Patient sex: M
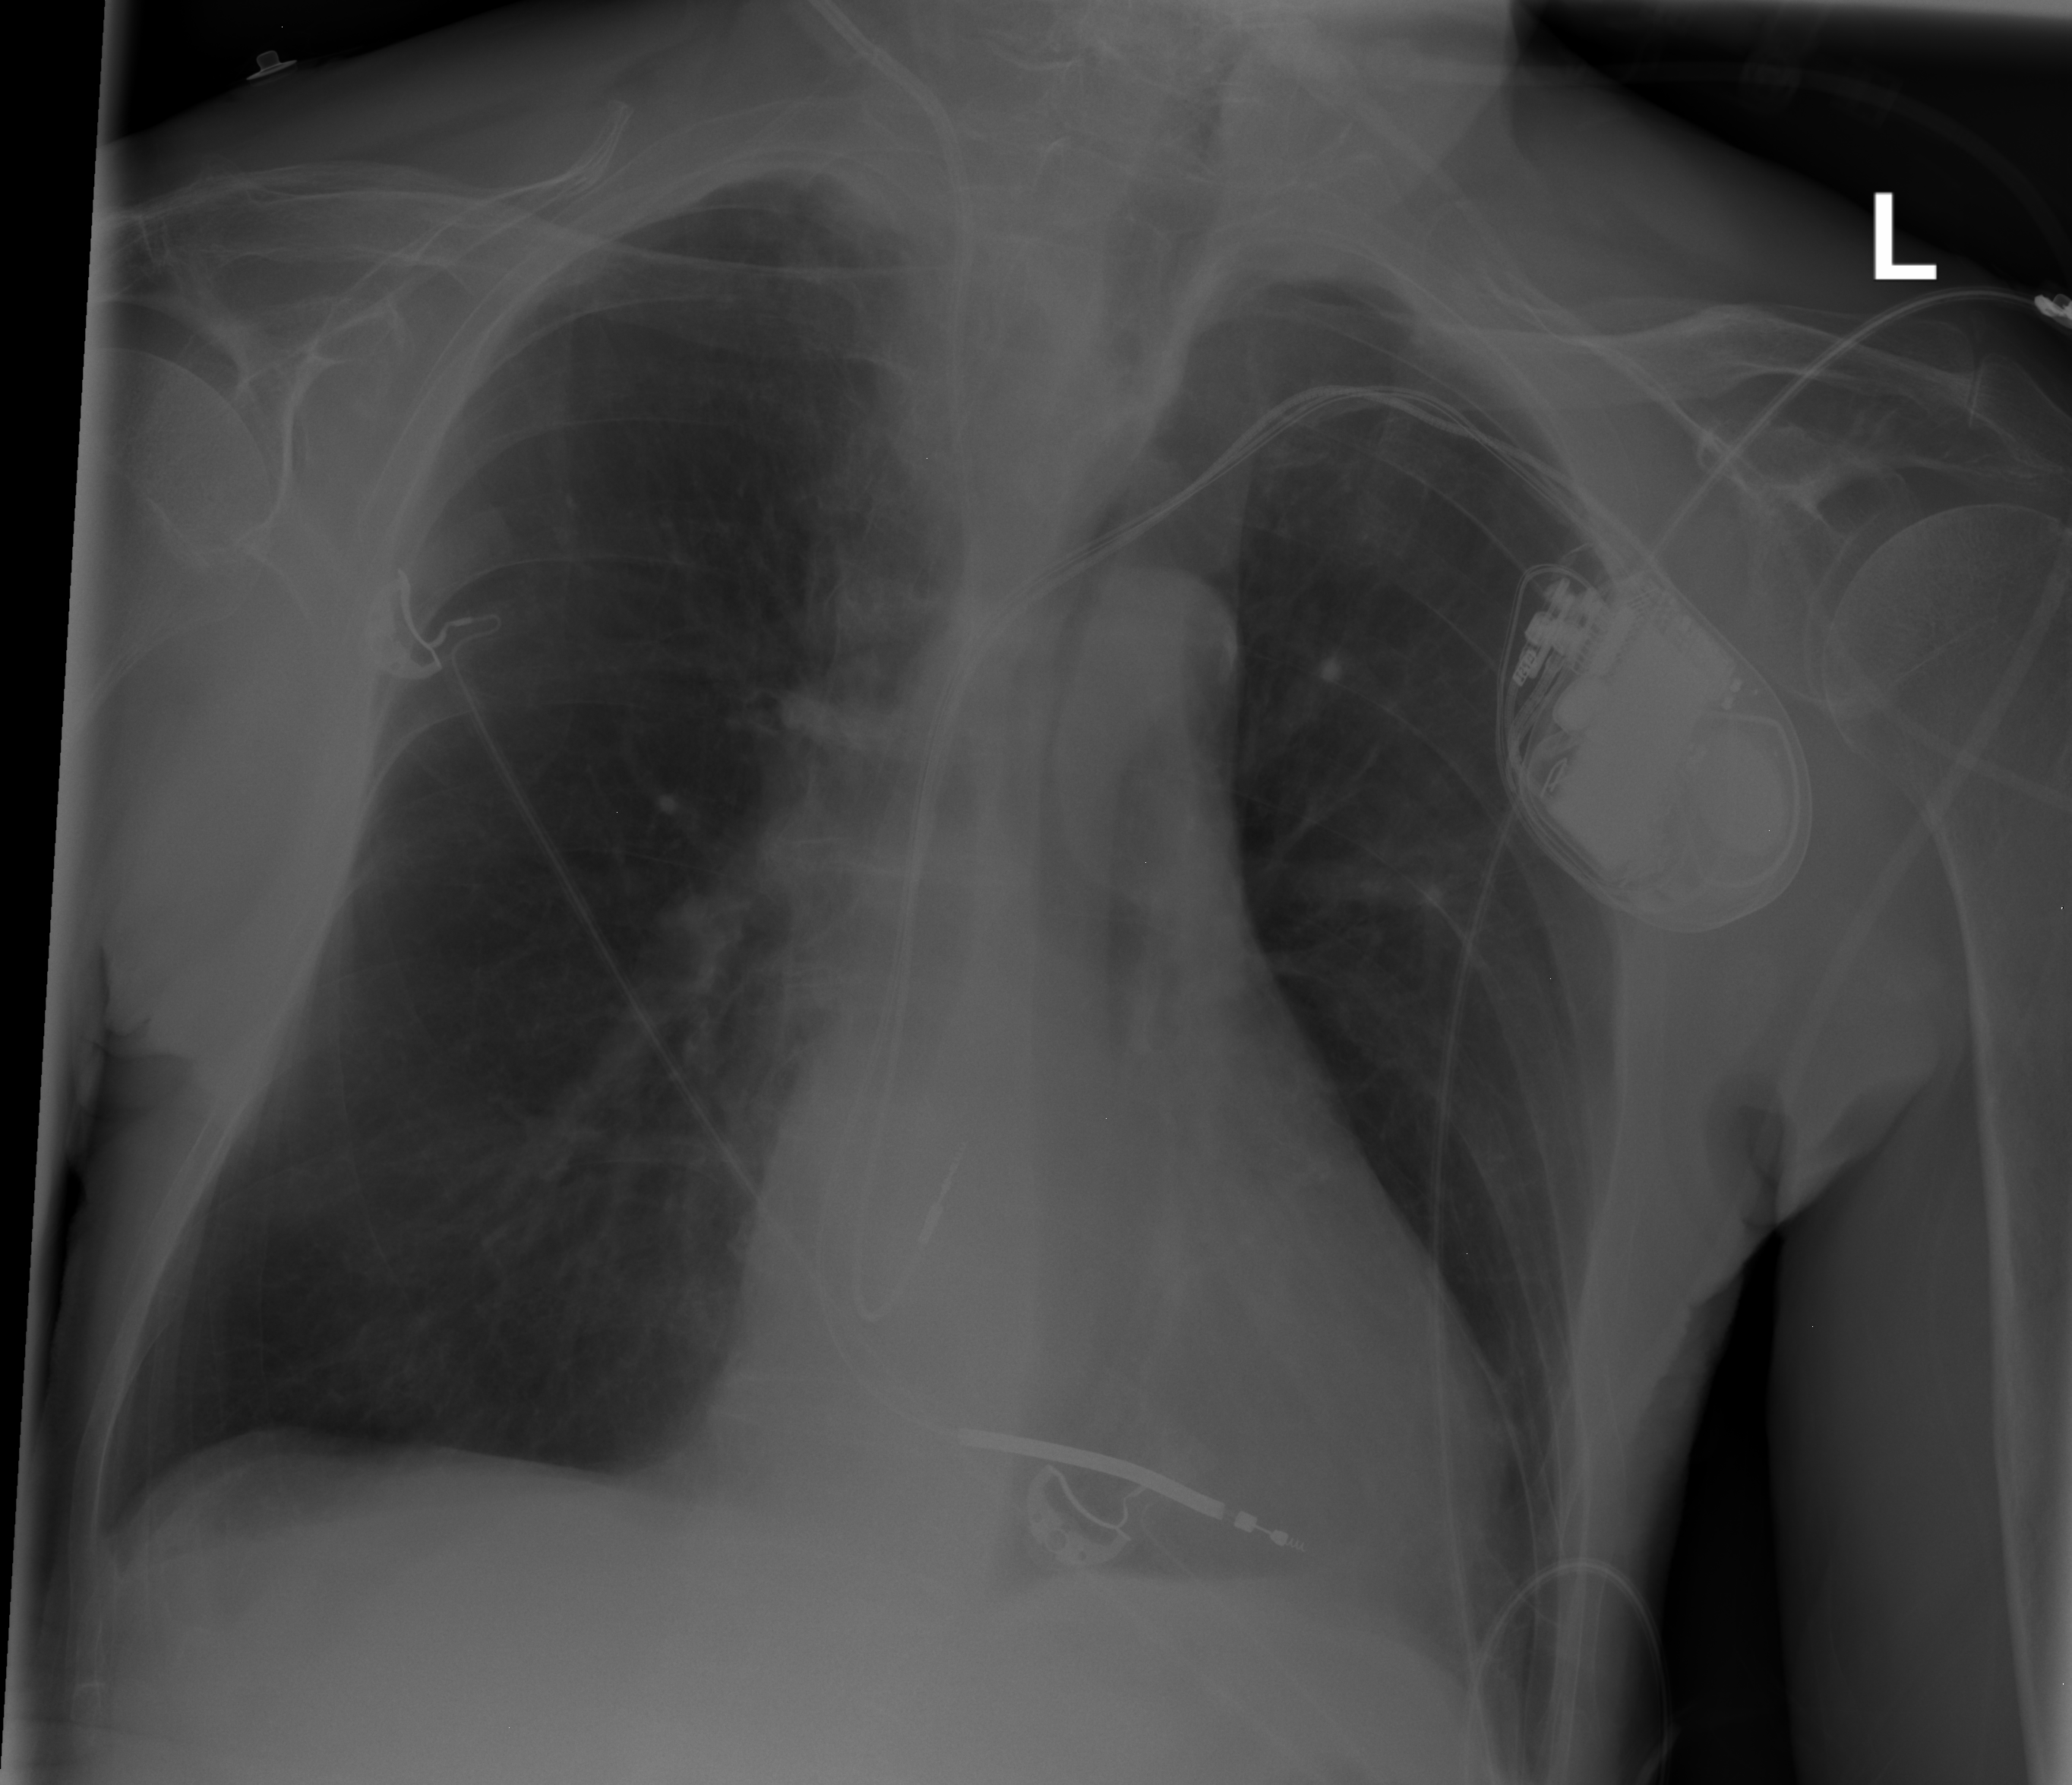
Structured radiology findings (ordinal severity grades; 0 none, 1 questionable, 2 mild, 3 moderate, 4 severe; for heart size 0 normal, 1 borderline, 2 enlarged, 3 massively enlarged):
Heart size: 0
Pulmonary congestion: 0
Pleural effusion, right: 0
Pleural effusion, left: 0
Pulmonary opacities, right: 0
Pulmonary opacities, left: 0
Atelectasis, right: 1
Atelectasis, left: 0